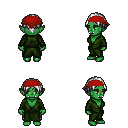
a pixel art fantasy rpg character, female body template, orc, green skin, green robe, metal pants, white parted hairstyle, red bandana, four views (front, back, left, right), 2x2 character sprite sheet, small pixel art, hard edges, no anti-aliasing